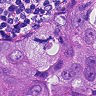
Metastatic tissue present: yes